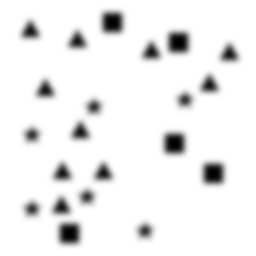
Squares: 5
Triangles: 10
Stars: 6
Total shapes: 21